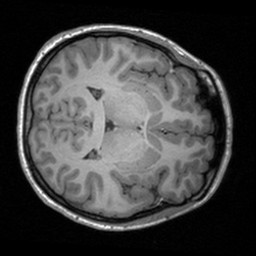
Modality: T1w
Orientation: axial
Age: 23
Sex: female
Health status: healthy
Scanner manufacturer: siemens
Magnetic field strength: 3 T
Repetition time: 1.9 s
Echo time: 0.00226 s